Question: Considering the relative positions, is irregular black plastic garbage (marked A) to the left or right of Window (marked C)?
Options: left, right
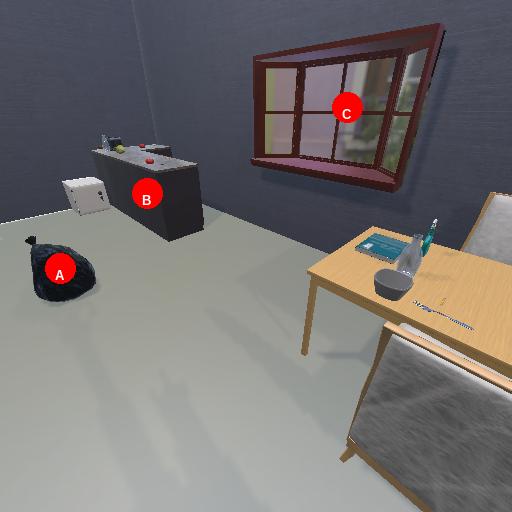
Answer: left